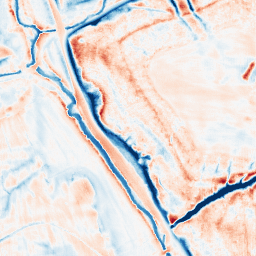
Category: trend_removal
Decomposition family: local_polynomial
Decomposition parameters: window_size: 21
degree: 2
Upsampling method: fft_zeropad
Upsampling parameters: scale: 2
Upsampling scale: 2